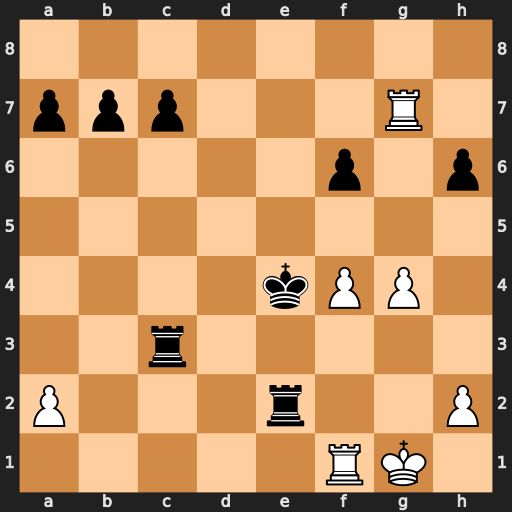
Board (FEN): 8/ppp3R1/5p1p/8/4kPP1/2r5/P3r2P/5RK1
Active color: w
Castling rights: -
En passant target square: -
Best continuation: Re7+ Kd3 Rf3+ Kd4 Rd7+ Ke4 Rxc3